Question: I have the following code:
'''
struct NewType
{
public int val;
}
static void Main(string[] args)
{
NewType i = new NewType();
List<NewType> IList = new List<NewType>();
i.val = 1;
IList.Add(i);
i.val = 2;
IList.Add(i);
}
'''
After that, If I print each of element in IList list, the result will be
It's opposite than what I thought
Because:

Someone tells me why the result was ?
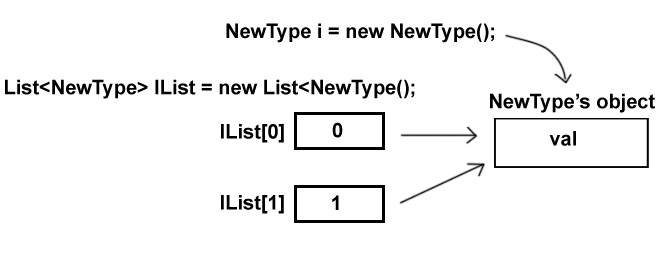
Answer: This is because 'NewType' is a 'struct', which is added to the list as a value type (a copy of the object is added to the list, not the reference to the original object).
If you changed it from 'struct' to 'class' then it would be as you expected. The class is passed by reference.
Have a look at <URL>
> A struct is a value type. When a struct is created, the variable to
which the struct is assigned holds the struct's actual data. When the
struct is assigned to a new variable, it is copied. The new variable
and the original variable therefore contain two separate copies of the
same data. Changes made to one copy do not affect the other copy.